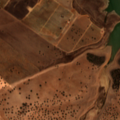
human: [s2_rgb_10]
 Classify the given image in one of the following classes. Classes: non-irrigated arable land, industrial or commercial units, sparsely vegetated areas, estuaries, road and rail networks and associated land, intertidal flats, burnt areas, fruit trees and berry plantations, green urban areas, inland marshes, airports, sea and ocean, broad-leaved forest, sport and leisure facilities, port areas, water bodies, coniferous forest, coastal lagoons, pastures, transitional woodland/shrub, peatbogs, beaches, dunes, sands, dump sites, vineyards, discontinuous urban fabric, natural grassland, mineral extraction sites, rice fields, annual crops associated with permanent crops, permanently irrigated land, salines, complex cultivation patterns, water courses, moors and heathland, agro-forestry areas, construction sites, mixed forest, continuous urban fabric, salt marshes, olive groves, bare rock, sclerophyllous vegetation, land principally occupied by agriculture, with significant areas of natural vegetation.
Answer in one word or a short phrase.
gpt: non-irrigated arable land, agro-forestry areas, transitional woodland/shrub, water bodies